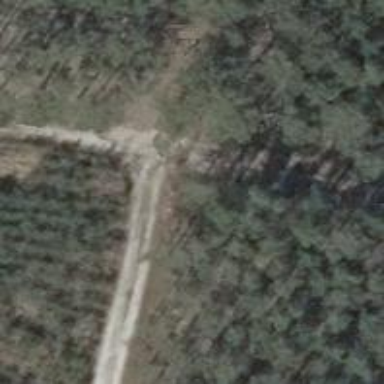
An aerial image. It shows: Track road with grade4 tracktype.